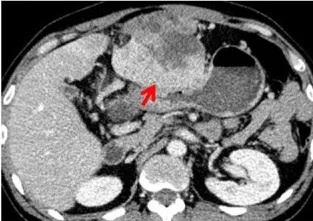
Case 1: A 52-year-old man presented with upper abdominal pain since 3 months. (D) CT scan in the portal-vein phase showed gradual filling of the lesion from the edge to the center (red arrow).
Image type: radiology (ct)